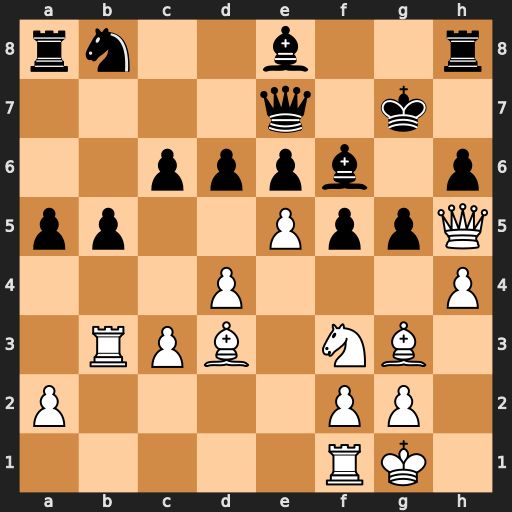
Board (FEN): rn2b2r/4q1k1/2pppb1p/pp2PppQ/3P3P/1RPB1NB1/P4PP1/5RK1
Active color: w
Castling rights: -
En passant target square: -
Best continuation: exf6+ Qxf6 hxg5 hxg5 Qxg5+ Qxg5 Nxg5